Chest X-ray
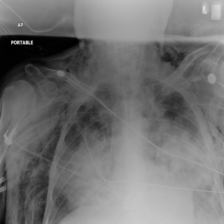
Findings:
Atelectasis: negative
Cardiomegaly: negative
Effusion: negative
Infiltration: negative
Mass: negative
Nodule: negative
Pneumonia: negative
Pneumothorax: negative
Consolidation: positive
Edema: negative
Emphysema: positive
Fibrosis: negative
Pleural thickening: negative
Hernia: negative